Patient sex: M
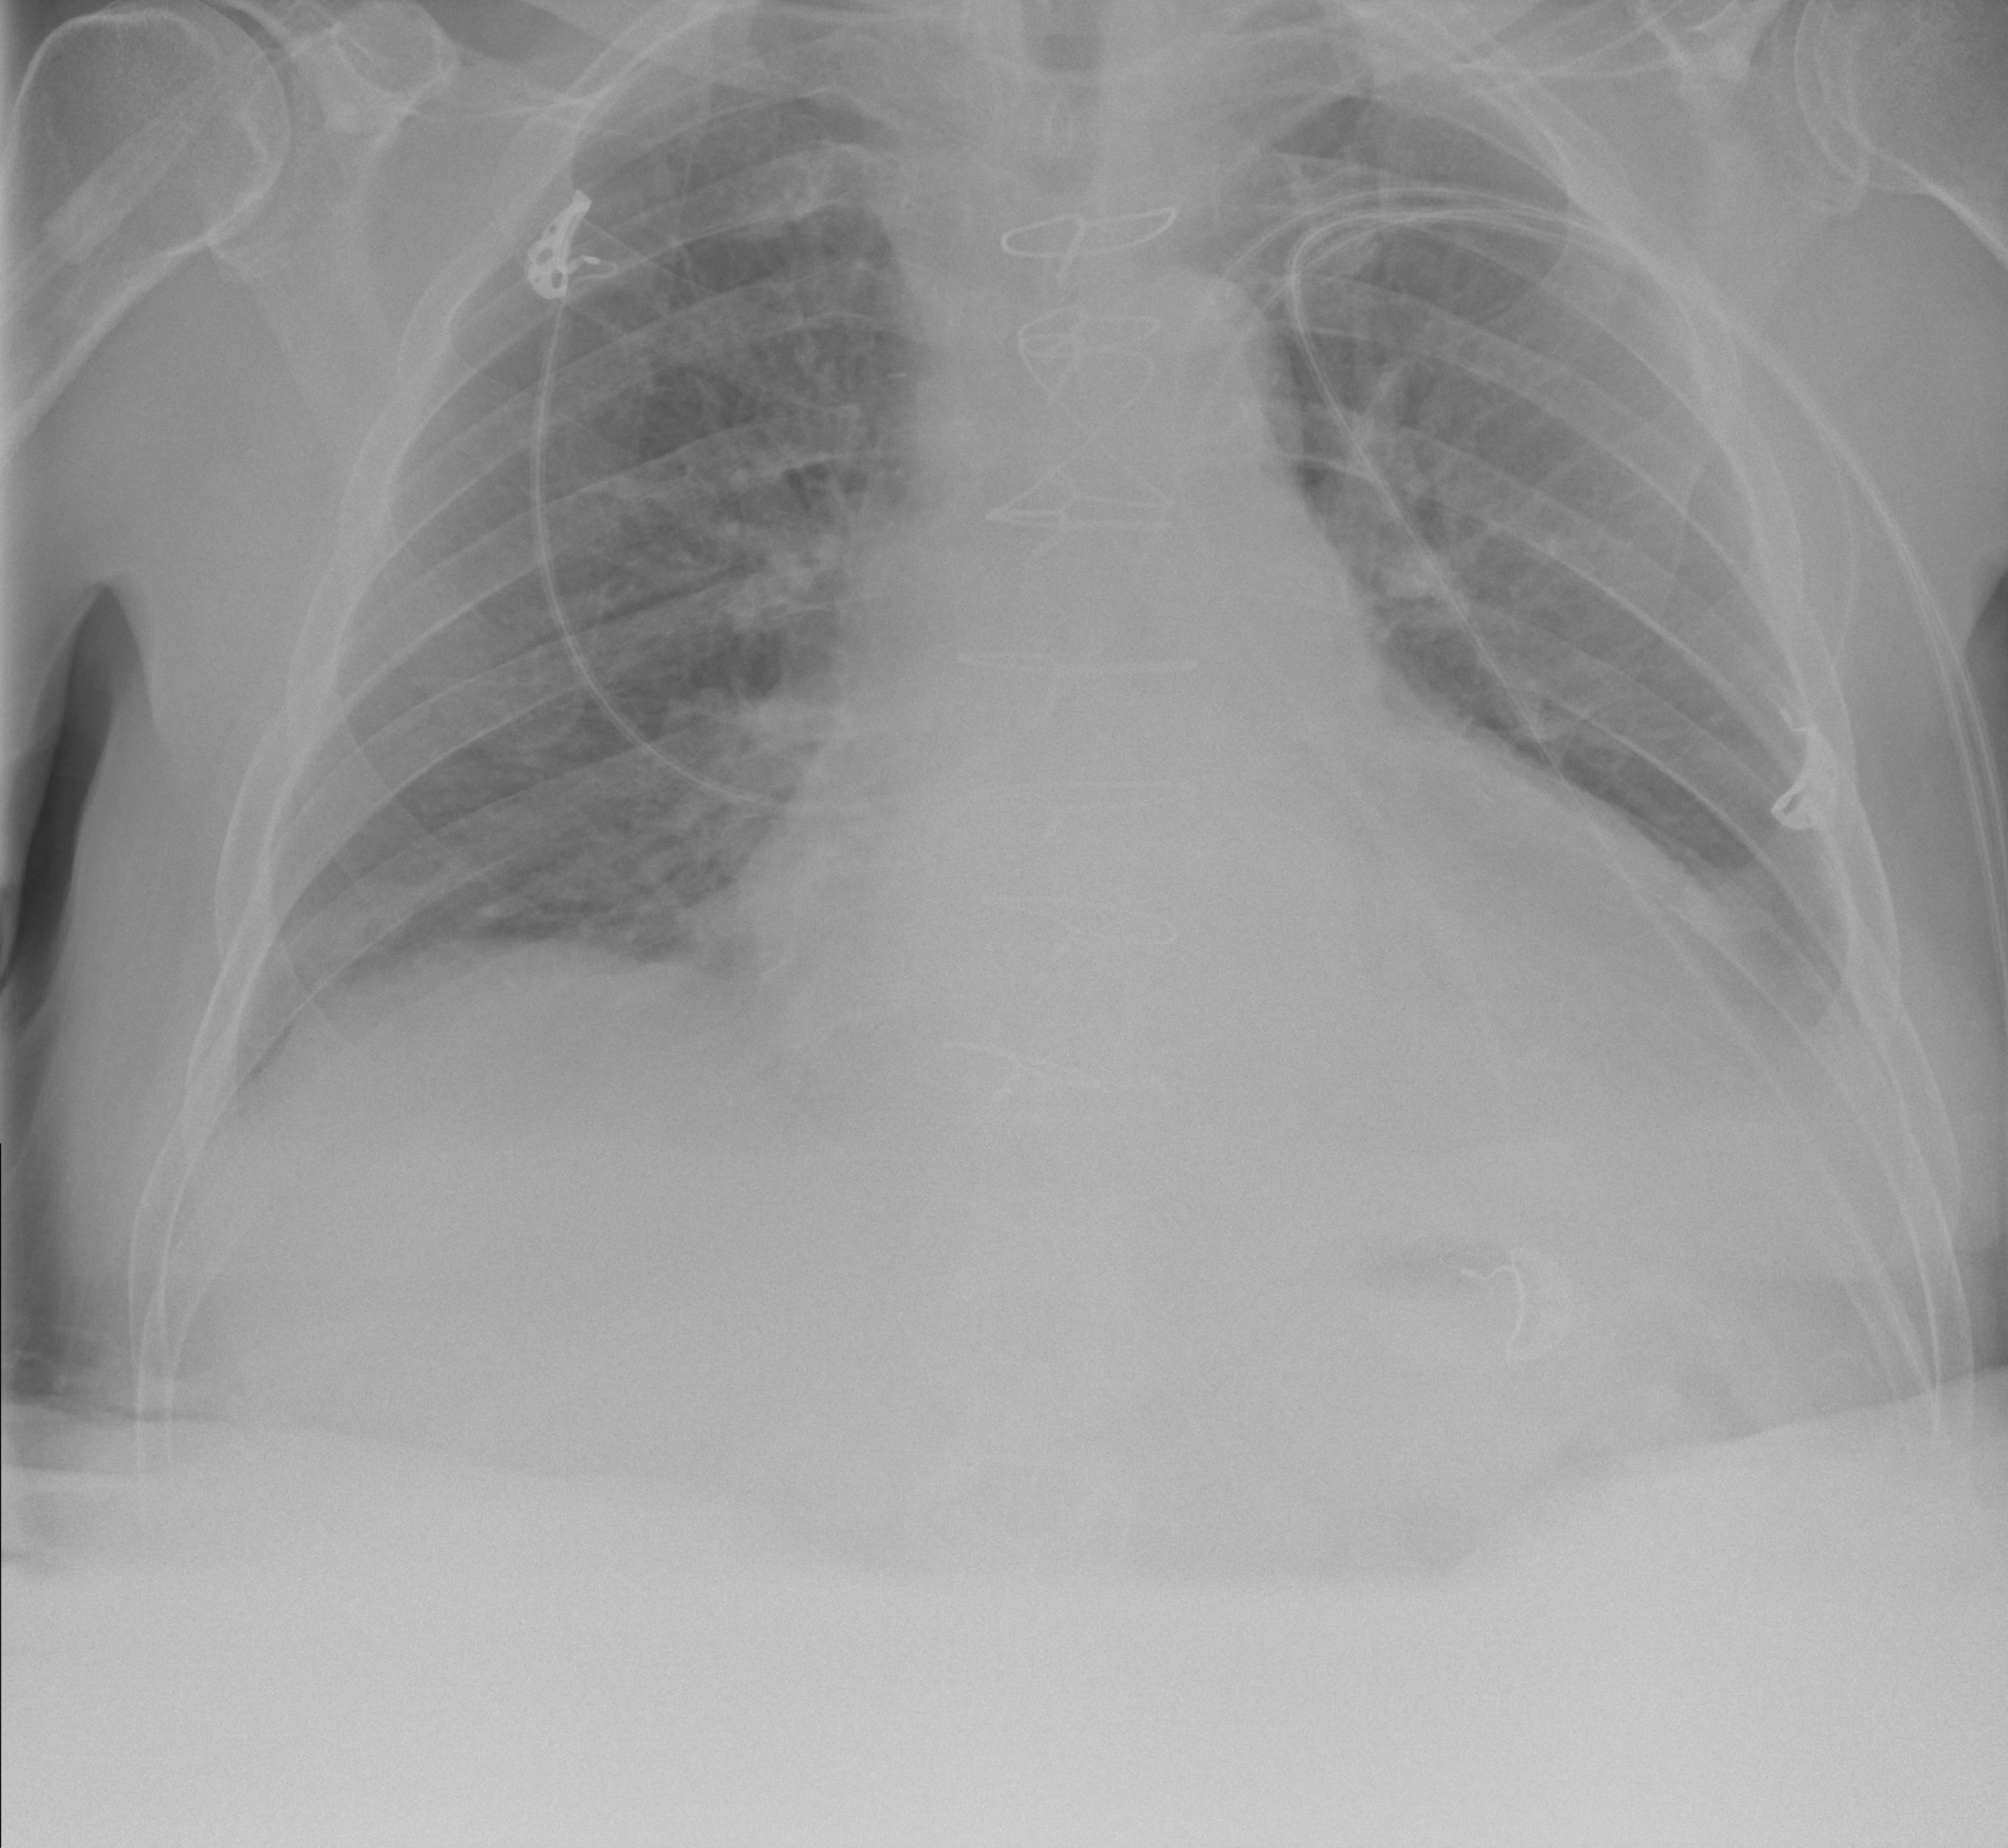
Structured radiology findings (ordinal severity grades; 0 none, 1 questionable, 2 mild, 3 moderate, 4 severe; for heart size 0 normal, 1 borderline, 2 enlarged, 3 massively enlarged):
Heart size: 2
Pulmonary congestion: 2
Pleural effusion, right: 0
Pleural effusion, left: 2
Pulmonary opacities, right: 0
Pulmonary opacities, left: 0
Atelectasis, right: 2
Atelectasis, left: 2